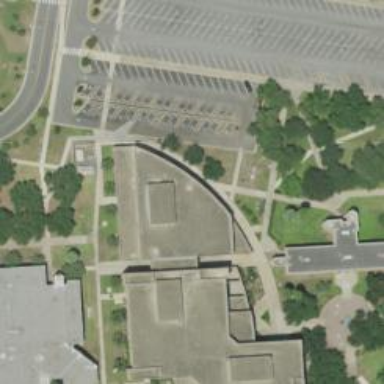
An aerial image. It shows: University building.